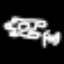
Label: frog